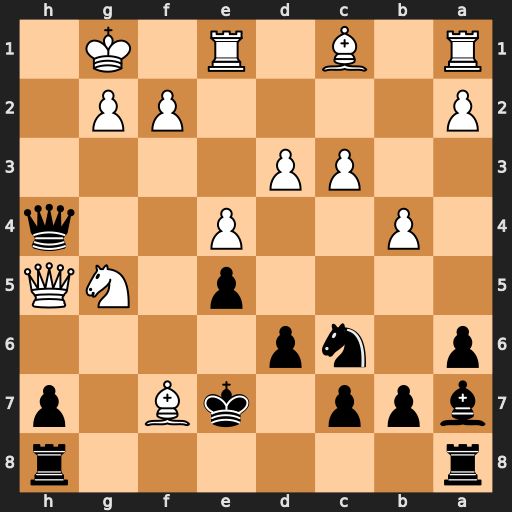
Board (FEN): r6r/bpp1kB1p/p1np4/4p1NQ/1P2P2q/2PP4/P4PP1/R1B1R1K1
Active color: b
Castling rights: -
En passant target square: -
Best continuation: Bxf2+ Kf1 Bxe1 Qxh4 Bxh4